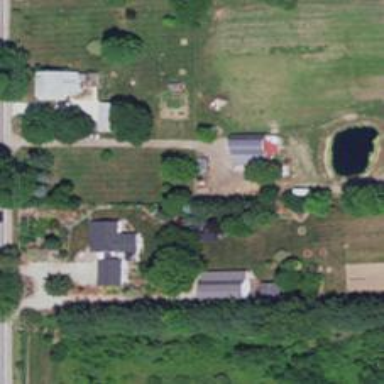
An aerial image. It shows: Driveway.